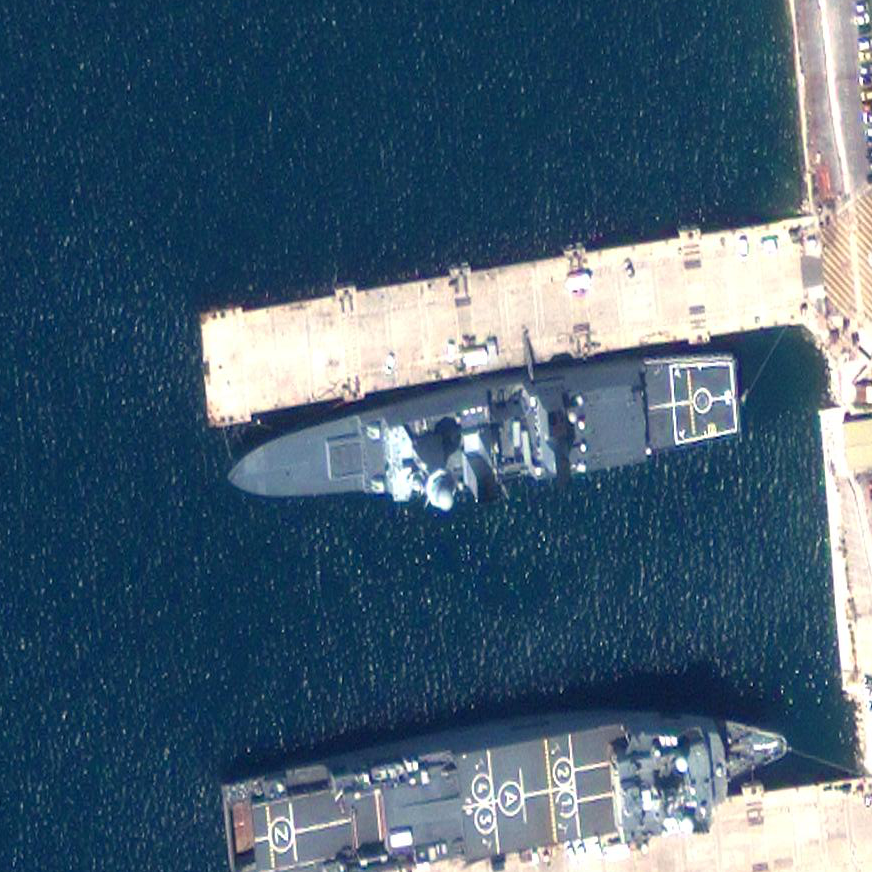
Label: destroyer